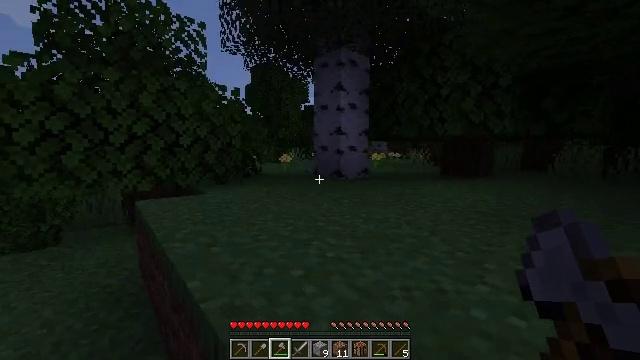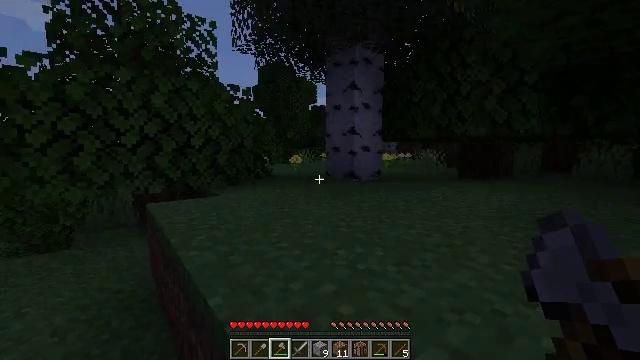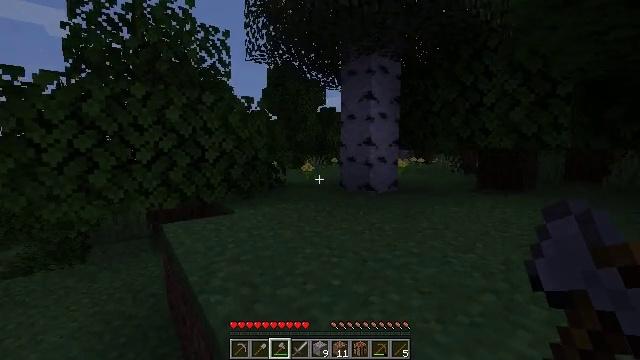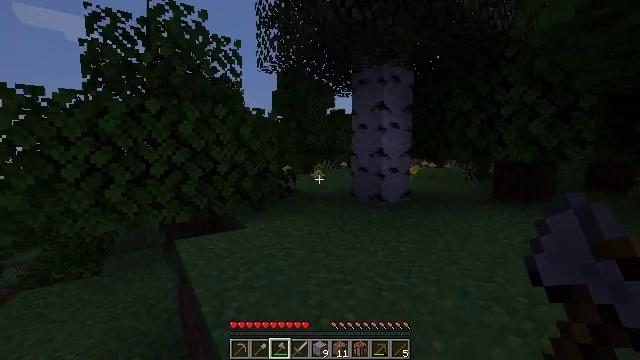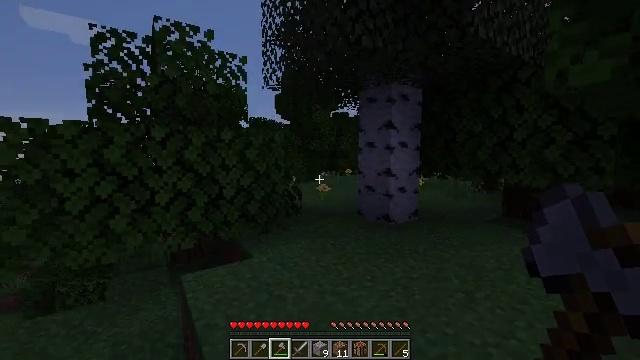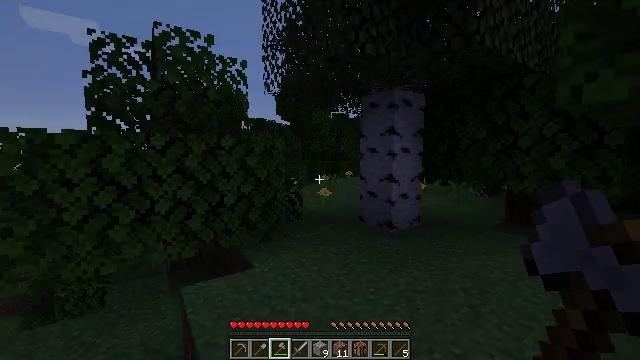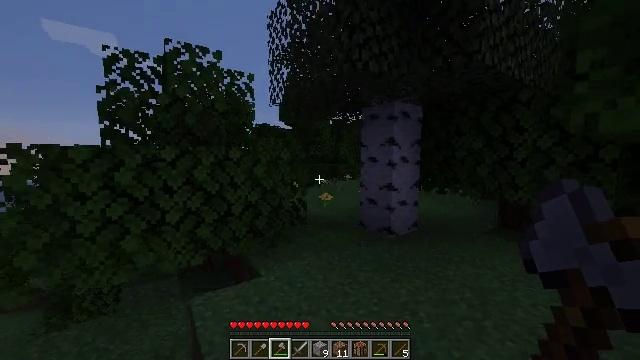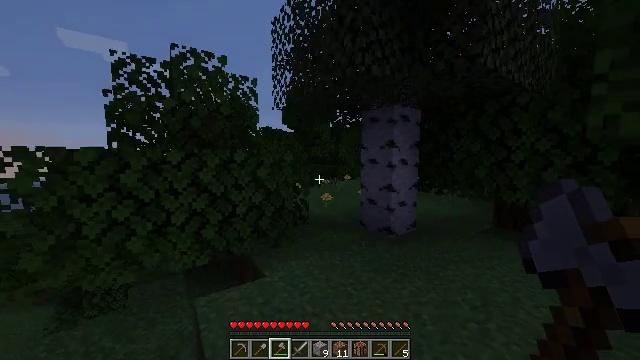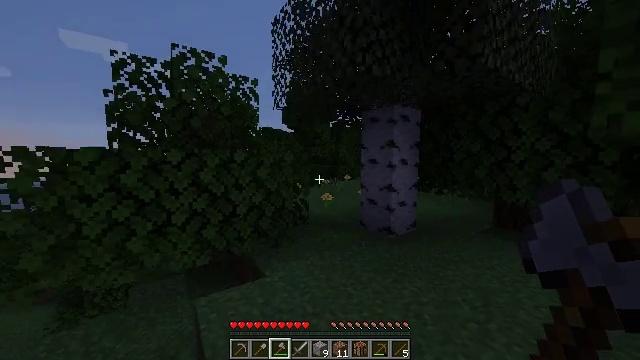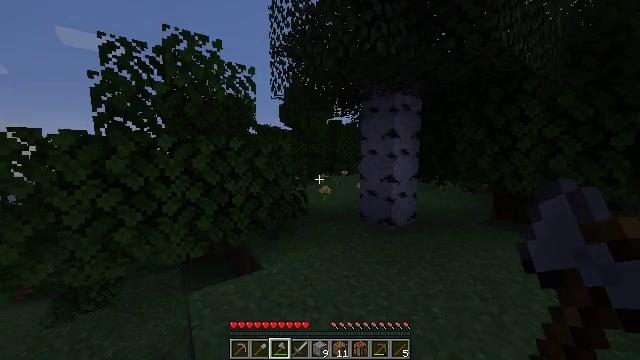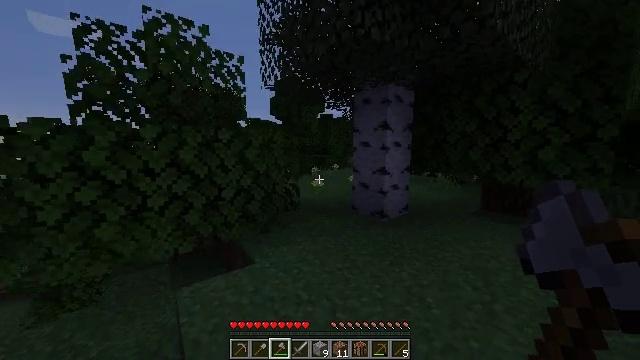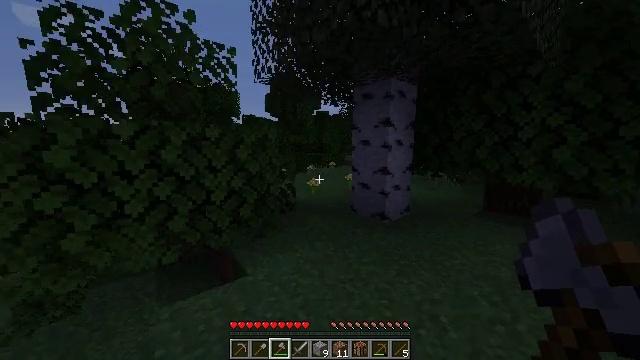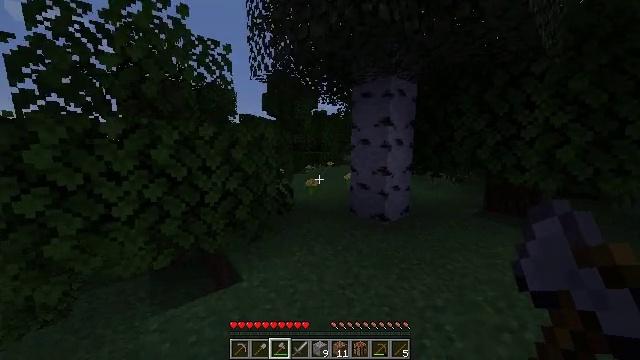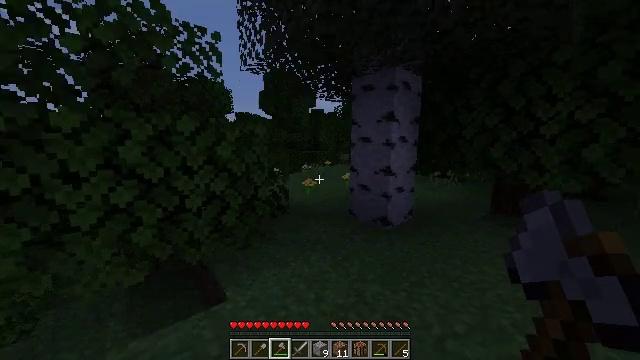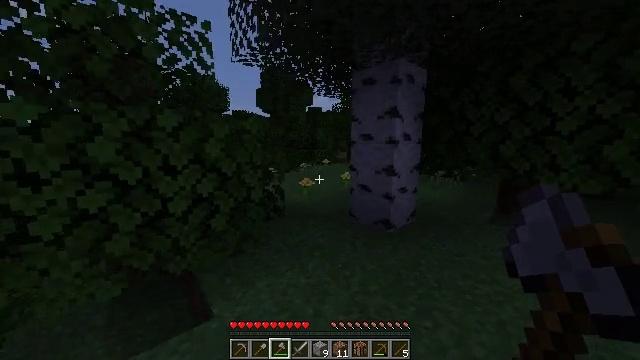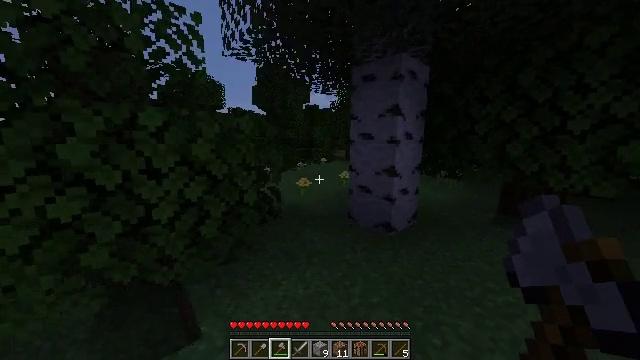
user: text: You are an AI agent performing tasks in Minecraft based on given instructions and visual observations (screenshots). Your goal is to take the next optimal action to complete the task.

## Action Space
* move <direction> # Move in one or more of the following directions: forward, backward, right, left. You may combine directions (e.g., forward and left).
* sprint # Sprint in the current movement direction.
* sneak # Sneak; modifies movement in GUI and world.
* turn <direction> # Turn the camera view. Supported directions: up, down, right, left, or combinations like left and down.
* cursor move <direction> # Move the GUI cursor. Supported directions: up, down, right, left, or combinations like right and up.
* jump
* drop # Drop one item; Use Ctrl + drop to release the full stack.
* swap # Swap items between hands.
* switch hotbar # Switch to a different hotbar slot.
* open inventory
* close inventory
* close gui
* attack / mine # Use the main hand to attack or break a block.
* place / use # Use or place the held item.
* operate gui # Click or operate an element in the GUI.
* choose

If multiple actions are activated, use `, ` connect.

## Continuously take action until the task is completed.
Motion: motion action
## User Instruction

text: Combat the tropical fish.
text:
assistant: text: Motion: move forward, sprint, turn left
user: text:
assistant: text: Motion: move forward, sprint, turn left, jump
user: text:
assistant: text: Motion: move forward, sprint, turn left, jump
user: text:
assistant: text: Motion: move forward, sprint, jump
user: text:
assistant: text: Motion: move forward, sprint, jump
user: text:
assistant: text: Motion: move forward, sprint
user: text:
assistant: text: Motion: move forward, sprint
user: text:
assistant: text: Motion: move forward, sprint
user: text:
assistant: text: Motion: move forward, sprint
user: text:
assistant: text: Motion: move forward, sprint, turn right and down
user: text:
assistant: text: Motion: move forward, sprint, turn right
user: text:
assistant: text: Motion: move forward, sprint
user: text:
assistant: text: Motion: move forward, sprint
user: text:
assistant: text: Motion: move forward, sprint
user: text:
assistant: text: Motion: move forward, sprint
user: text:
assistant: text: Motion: move forward, sprint
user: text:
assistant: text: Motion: move forward, sprint
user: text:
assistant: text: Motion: move forward, sprint
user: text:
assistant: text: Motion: move forward, sprint
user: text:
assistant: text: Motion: move forward, sprint
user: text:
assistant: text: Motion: move forward, sprint
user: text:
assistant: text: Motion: move forward, sprint
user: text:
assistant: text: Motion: move forward, sprint
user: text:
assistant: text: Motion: move forward, sprint
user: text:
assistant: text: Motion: move forward, sprint
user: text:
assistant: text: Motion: move forward, sprint
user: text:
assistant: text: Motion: move forward, sprint
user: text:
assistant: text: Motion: move forward, sprint, turn down
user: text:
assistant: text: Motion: move forward, sprint
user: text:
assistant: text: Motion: move forward, sprint